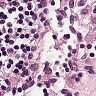
Metastatic tissue present: no